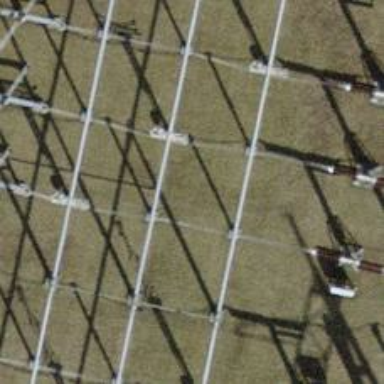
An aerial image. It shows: Power line carrying busbar.